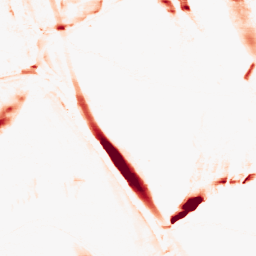
Category: morphological
Decomposition family: morphological_ellipse
Decomposition parameters: operation: opening
width: 5
height: 30
Upsampling method: bilinear
Upsampling parameters: scale: 2
Upsampling scale: 2